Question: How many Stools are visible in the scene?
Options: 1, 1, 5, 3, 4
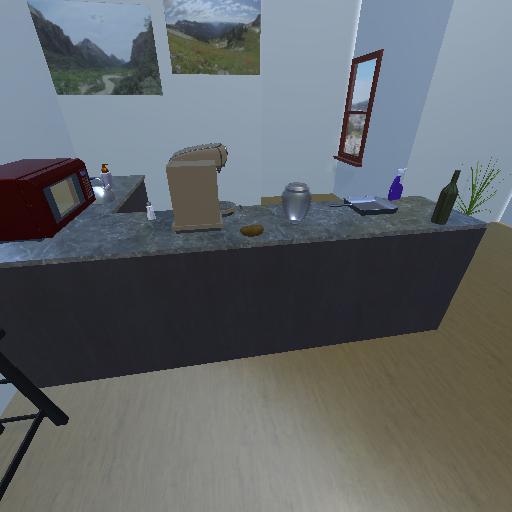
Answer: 1